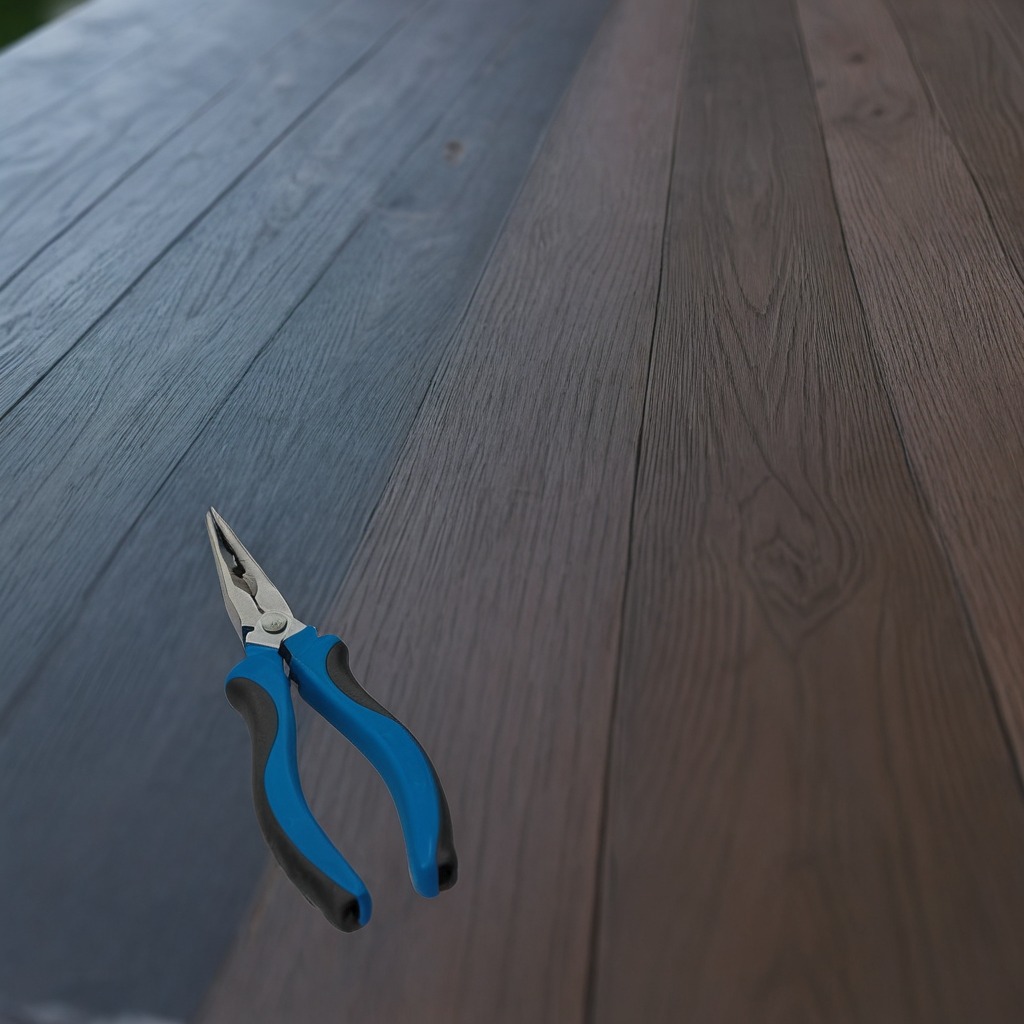
A plier is lying on the old table with faint burn marks in a small garage at twilight.